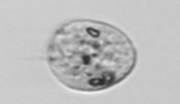
Label: Amoeba